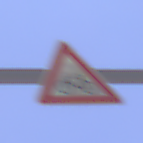
Verkehrszeichen: RadverkehrRechts
Umgebung: Outdoor, RoadRail
Tageszeit: Midday
Wetter: Clear
Licht: Natural
Jahreszeit: NotSpecified
Kontrast: HighContrast